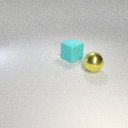
large yellow metal sphere to the right of large cyan rubber cube